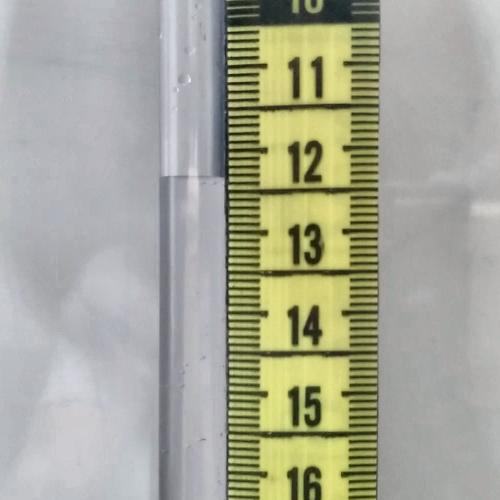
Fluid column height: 12.3 cm